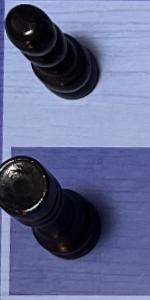
Label: Rook_Black